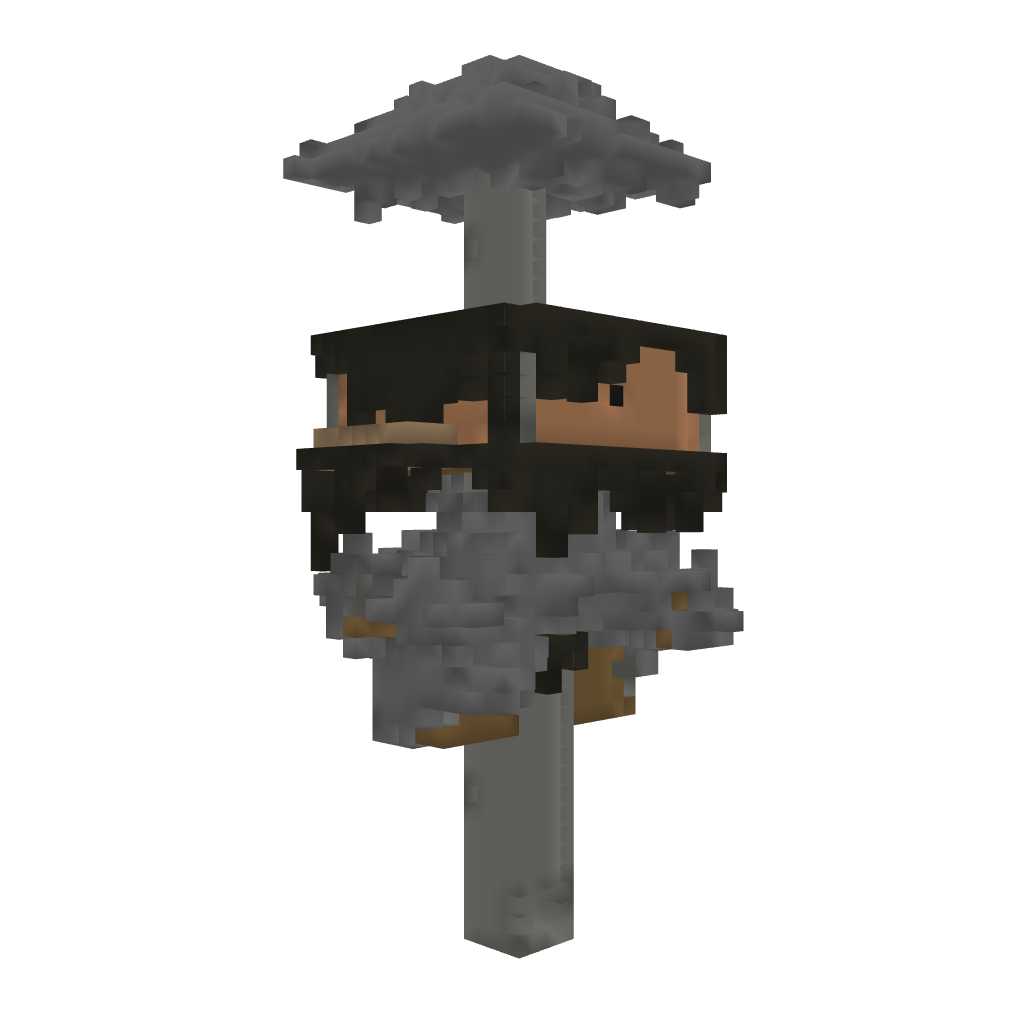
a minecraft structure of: Jungle Tree House